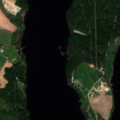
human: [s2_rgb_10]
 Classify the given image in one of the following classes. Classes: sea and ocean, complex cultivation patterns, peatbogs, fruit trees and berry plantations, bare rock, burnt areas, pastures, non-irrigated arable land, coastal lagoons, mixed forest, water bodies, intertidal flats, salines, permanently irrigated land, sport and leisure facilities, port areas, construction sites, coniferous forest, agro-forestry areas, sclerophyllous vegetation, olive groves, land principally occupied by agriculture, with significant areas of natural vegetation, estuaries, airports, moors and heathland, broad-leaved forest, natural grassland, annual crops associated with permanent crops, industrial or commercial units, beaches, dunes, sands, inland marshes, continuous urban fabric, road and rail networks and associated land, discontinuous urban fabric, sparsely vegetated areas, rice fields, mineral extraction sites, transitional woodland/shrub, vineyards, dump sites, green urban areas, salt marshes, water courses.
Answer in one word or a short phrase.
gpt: land principally occupied by agriculture, with significant areas of natural vegetation, coniferous forest, mixed forest, water bodies